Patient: sex M, age 81
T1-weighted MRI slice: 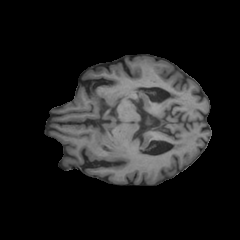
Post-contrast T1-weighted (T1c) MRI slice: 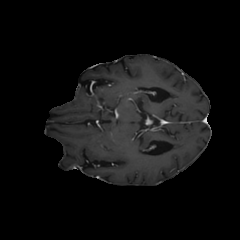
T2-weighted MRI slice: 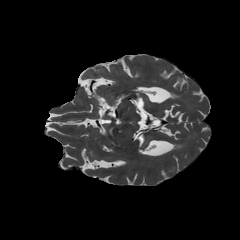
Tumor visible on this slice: no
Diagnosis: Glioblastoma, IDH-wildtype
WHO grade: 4